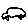
Label: car